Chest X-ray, PA view. Patient: 29 years old, sex M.
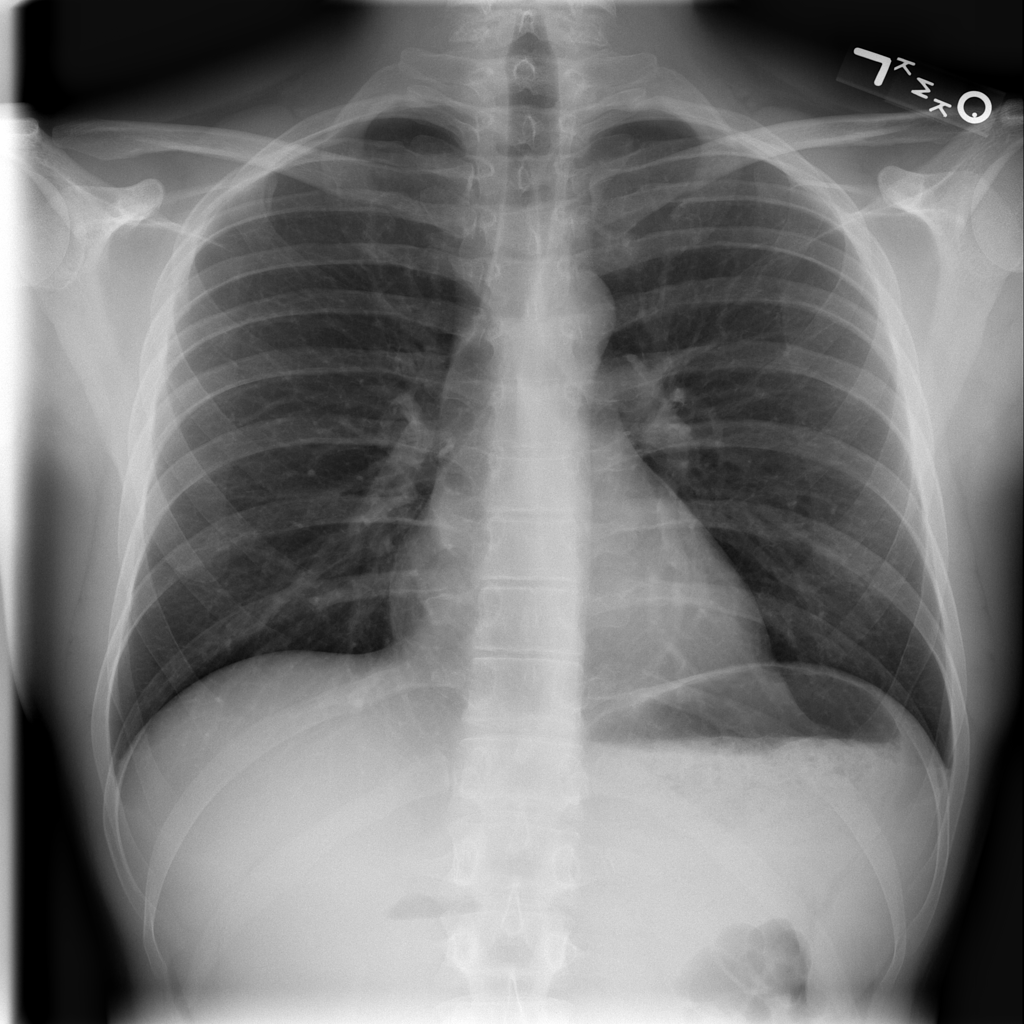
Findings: No Finding